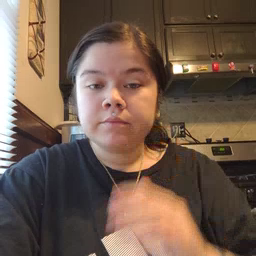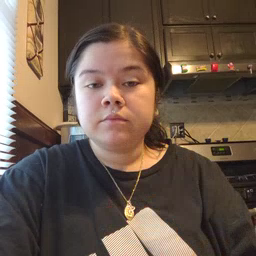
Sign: store